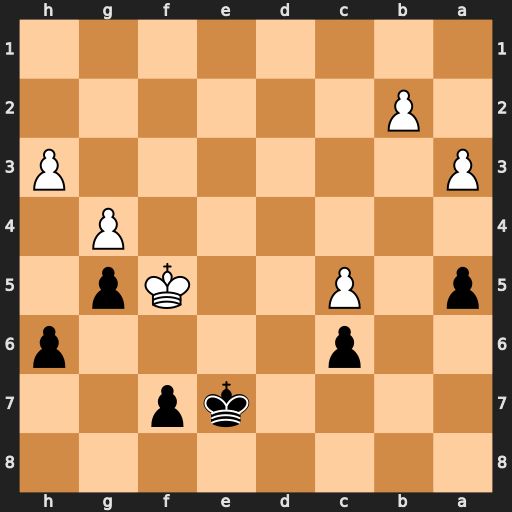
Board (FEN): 8/4kp2/2p4p/p1P2Kp1/6P1/P6P/1P6/8
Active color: b
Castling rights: -
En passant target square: -
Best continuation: a4 Ke5 f6+ Kf5 Kf7